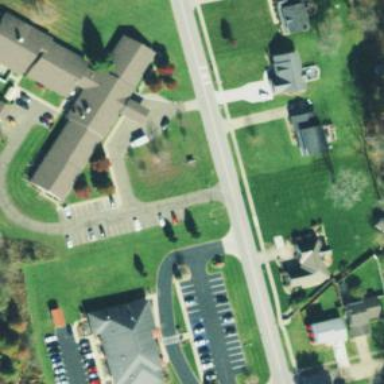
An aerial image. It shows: Nursing home building.